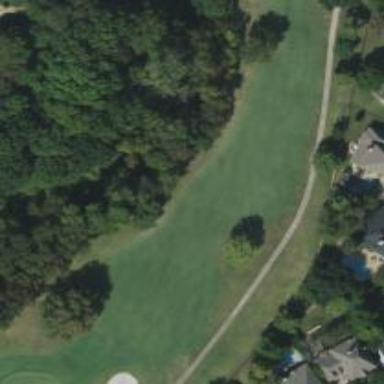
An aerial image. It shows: Golf hole.